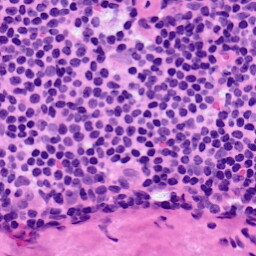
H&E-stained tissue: LymphNode